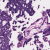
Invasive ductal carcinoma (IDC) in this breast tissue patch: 1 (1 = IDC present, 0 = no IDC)